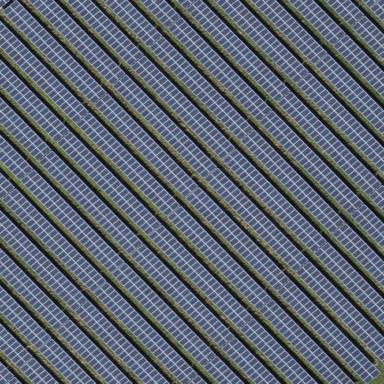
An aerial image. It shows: Solar photovoltaic panel generator.